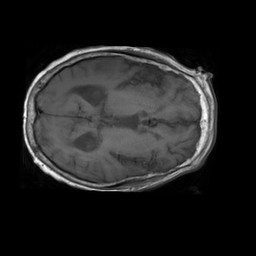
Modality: T1w
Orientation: axial
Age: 75
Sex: male
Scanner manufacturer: philips
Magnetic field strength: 3 T
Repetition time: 0.5581 s
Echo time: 0.01 s